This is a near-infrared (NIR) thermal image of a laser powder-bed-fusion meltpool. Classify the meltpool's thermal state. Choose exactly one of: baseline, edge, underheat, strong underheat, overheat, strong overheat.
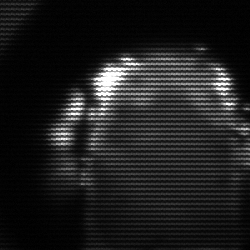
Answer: baseline